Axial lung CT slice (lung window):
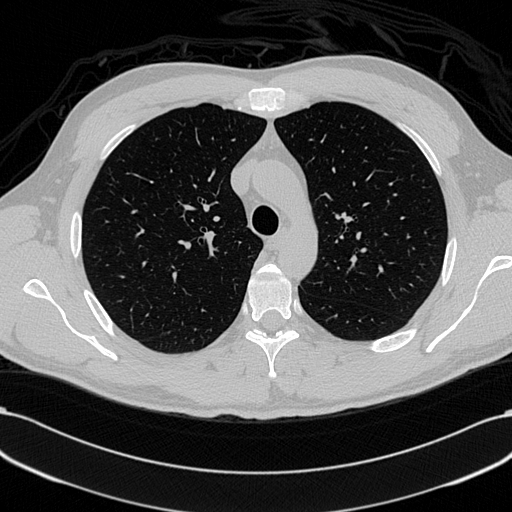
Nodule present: no